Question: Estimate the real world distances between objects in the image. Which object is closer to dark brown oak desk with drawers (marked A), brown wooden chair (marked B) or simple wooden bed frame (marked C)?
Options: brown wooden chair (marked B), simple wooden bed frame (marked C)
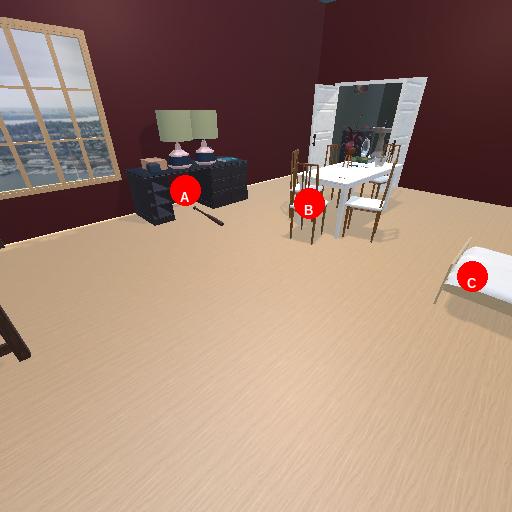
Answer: brown wooden chair (marked B)